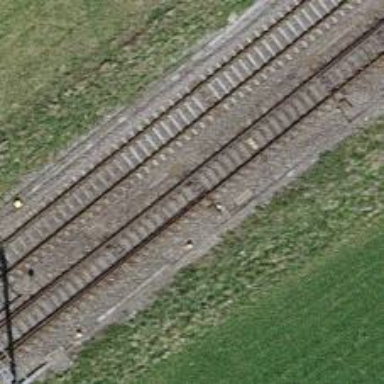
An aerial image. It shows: Railway switch.